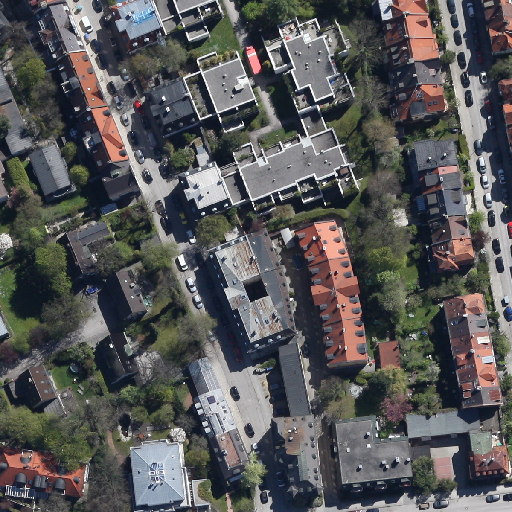
Referring expression: impervious surface